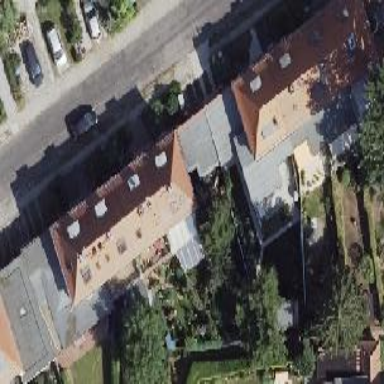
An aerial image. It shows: Terrace building with hipped roof.